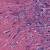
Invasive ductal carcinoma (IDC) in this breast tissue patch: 1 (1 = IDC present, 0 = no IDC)